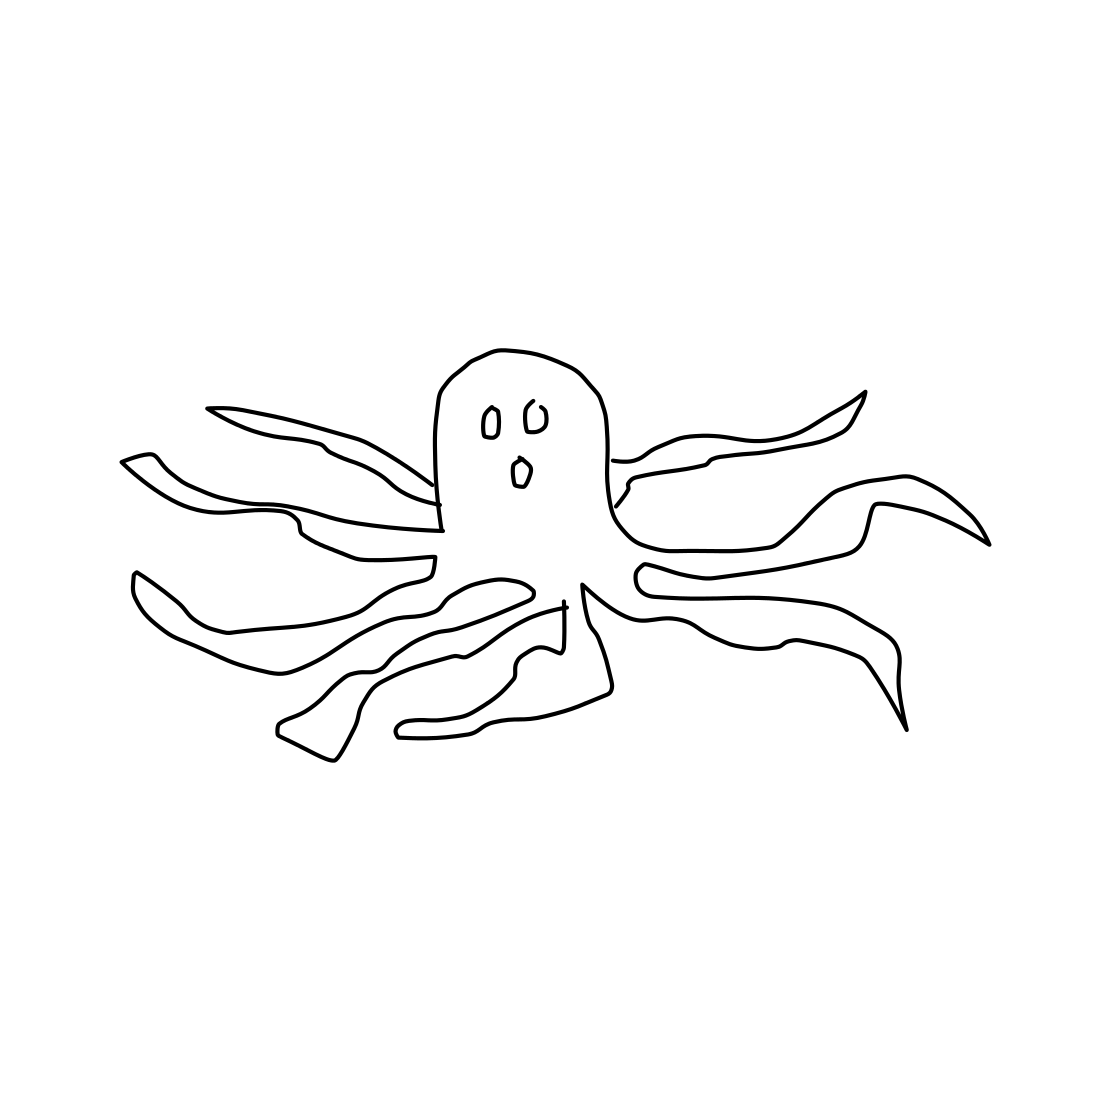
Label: octopus